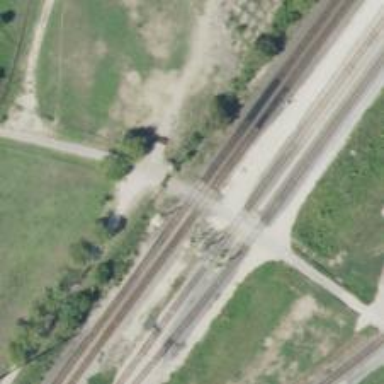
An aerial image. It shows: Railway level crossing.